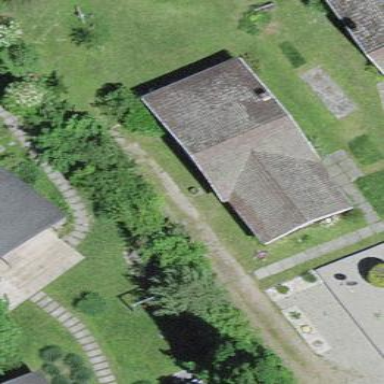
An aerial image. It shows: Residential building.